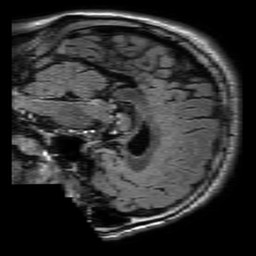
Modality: FLAIR
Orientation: sagittal
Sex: male
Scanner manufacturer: philips
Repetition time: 11 s
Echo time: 0.125 s